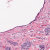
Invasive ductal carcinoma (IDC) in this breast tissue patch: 1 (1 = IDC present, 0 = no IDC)